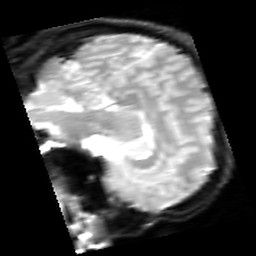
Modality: inplaneT2
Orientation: sagittal
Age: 19
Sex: male
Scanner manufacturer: siemens
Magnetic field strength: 3 T
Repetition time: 5 s
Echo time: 0.033 s